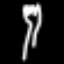
Label: fork